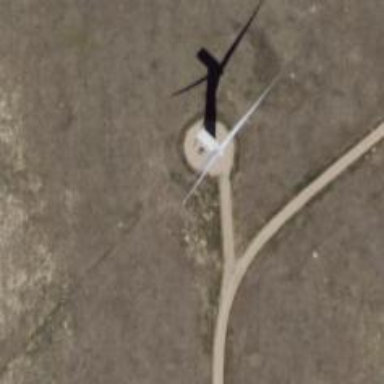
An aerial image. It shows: Wind power generator with wind turbines.